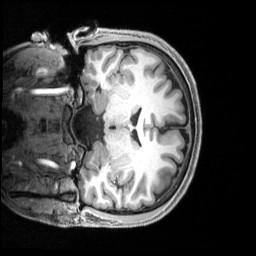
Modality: T1w
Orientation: coronal
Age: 22
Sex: male
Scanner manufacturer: siemens
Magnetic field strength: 3 T
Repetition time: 2.4 s
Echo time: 0.00219 s